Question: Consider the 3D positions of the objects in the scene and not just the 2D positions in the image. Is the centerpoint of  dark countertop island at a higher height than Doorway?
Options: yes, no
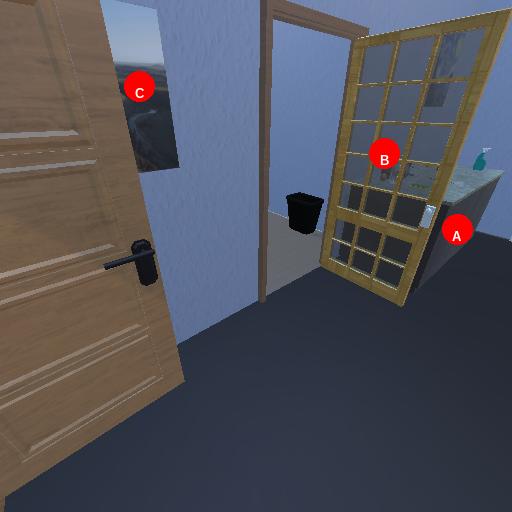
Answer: yes